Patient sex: F
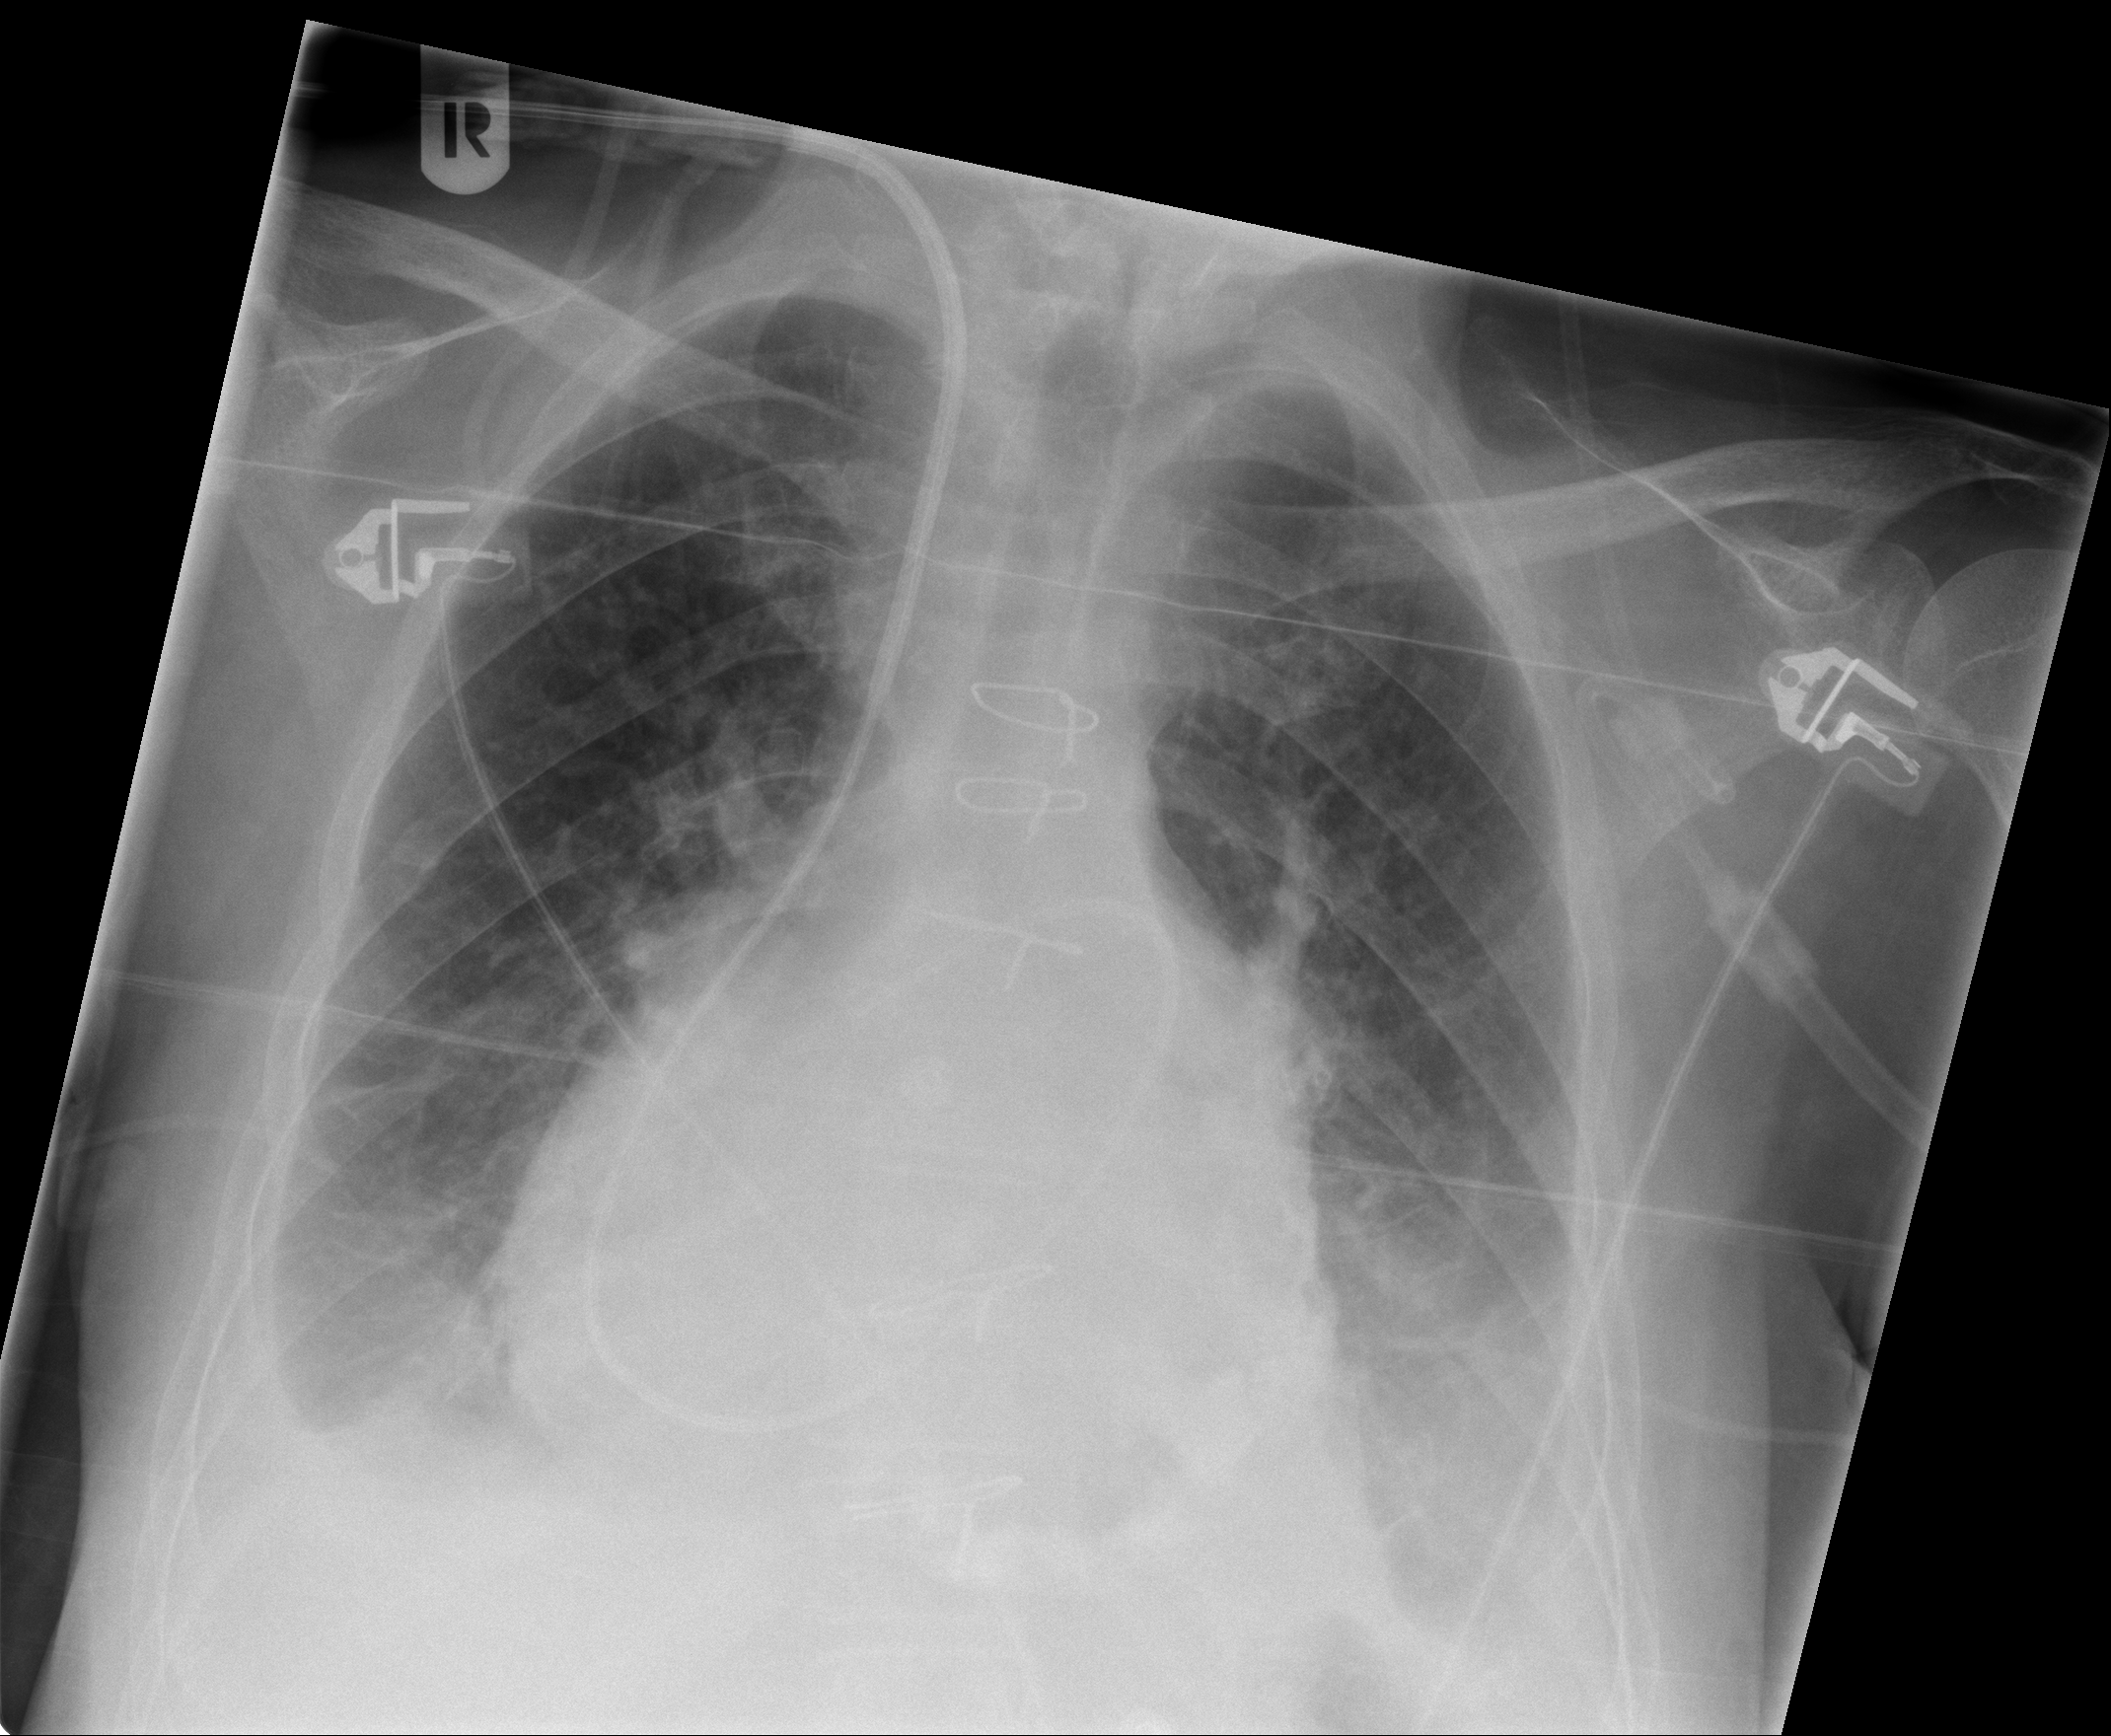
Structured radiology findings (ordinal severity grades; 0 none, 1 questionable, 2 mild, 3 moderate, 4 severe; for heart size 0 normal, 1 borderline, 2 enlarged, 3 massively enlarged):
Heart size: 2
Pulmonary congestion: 0
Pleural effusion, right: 2
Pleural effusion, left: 2
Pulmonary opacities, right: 0
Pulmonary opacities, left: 0
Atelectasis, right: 2
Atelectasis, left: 2